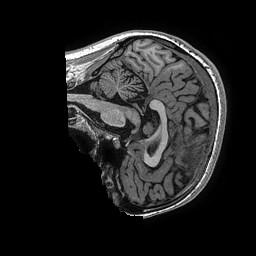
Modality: T1w
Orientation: sagittal
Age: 24
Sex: female
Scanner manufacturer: ge
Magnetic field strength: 3 T
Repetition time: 0.006952 s
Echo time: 0.00292 s